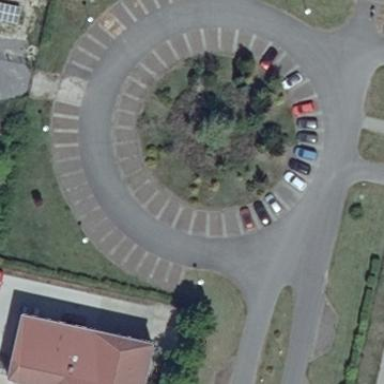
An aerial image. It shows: Street-side parking area.